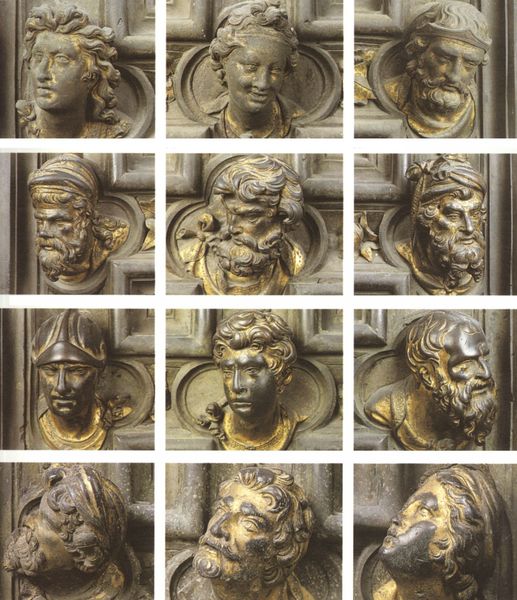
Titel: Nordtür
Künstler: Lorenzo Ghiberti
Standort: Florenz, Baptisterium (EU - I - Toskana)
Schlagwörter: kopf, mann, frauen, menschen, bar, frau, holz, hut, köpfe, männer, tür, blick, ornament, alt, bart, augen, mensch, schauen, haare, person, locken, skulptur, büste, verzierung, bronze, tor, lockig, helm, skulpturen, florenz, heilige, details, baptisterium, bronzen